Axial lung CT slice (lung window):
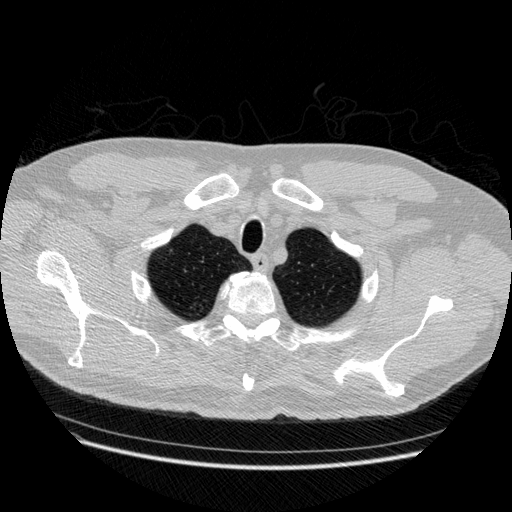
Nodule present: no